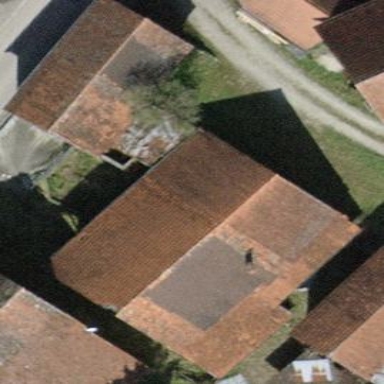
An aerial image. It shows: Gabled roof on farm auxiliary building.